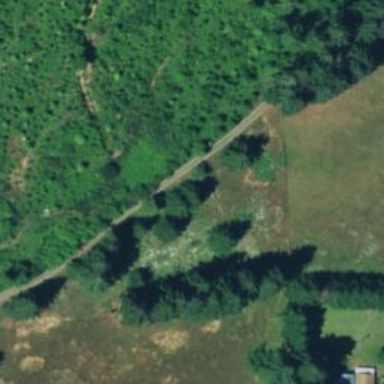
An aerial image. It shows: Driveway leading to service road.